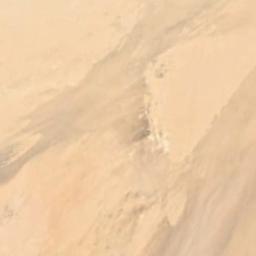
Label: desert